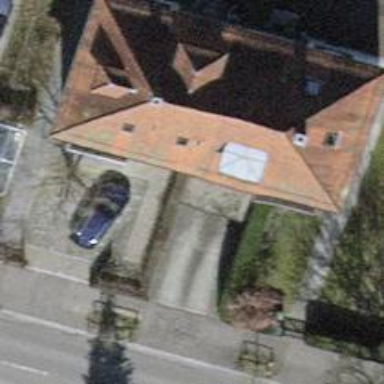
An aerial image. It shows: Building with tiled roof.